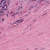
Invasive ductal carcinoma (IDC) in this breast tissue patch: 0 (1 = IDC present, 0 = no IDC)